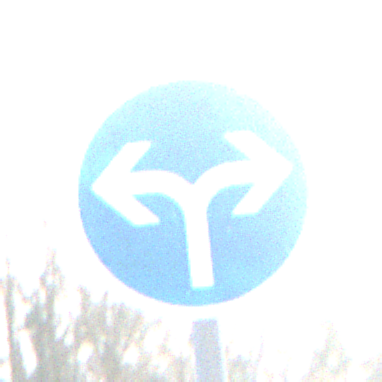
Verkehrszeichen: VorgeschriebeneFahrtrichtungRechtsOderLinks
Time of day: MorningAfternoon
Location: Outdoor (Nature)
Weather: PartlyCloudy
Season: NotSpecified
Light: Natural